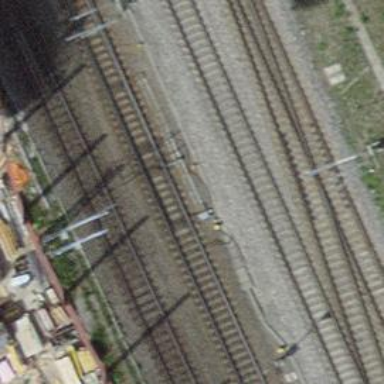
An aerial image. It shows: Railway switch with the turnout on the right side.